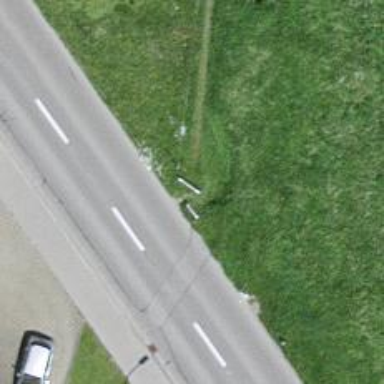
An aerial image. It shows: Cycle barrier.